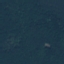
Land use / land cover: Forest